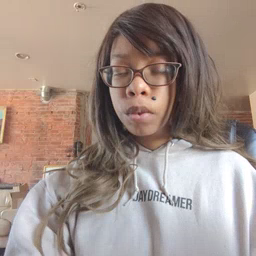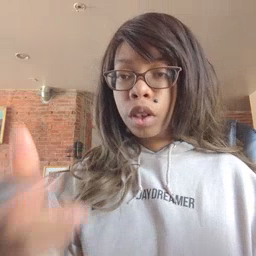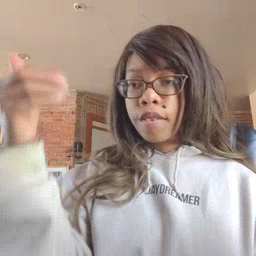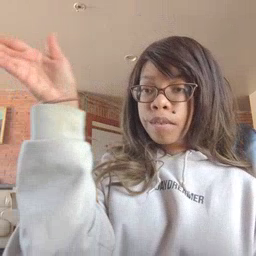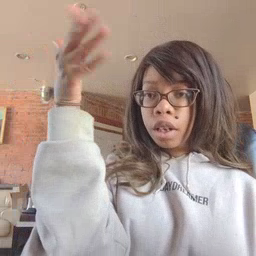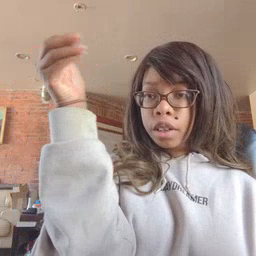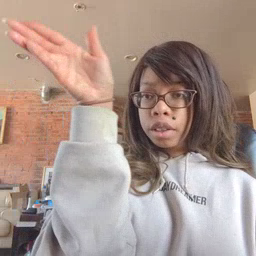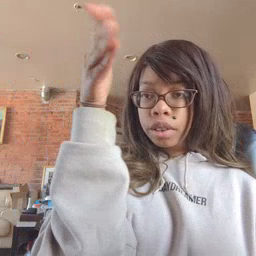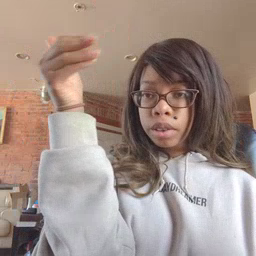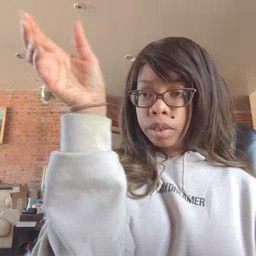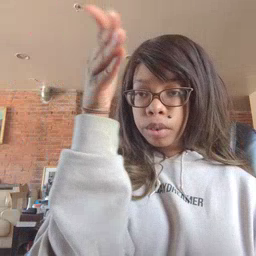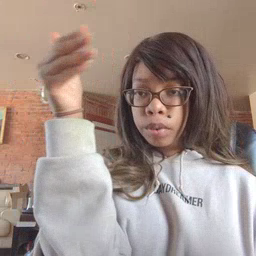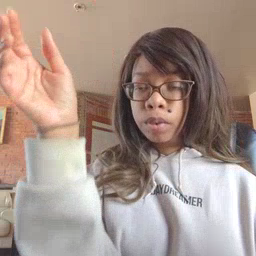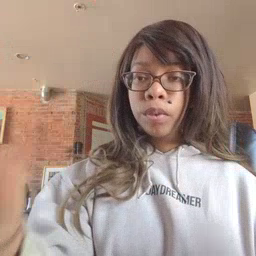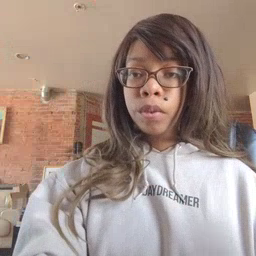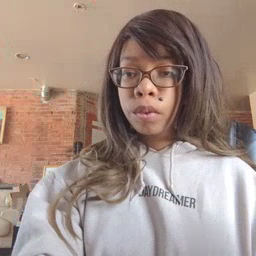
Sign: flag